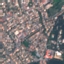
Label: Residential